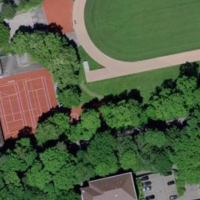
EUNIS habitat code: 53
Species observed at this site:
Symphoricarpos albus
Liocoris tripustulatus